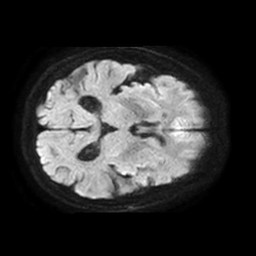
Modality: TRACE
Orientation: axial
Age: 73
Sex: female
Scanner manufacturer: philips
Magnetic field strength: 1.5 T
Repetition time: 3.391 s
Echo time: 0.06922 s